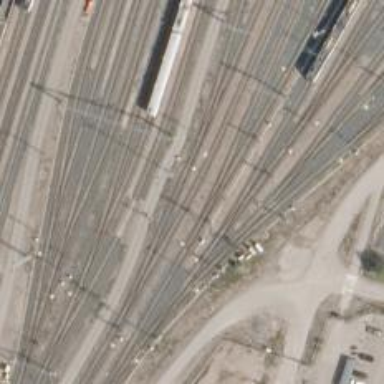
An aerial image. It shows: Railway signal.